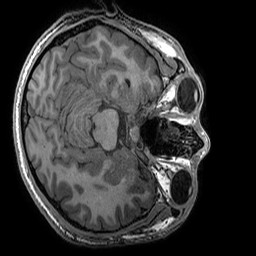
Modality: T1w
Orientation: axial
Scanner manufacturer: ge
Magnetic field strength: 3 T
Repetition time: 0.008156 s
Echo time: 0.00318 s